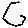
Label: hexagon